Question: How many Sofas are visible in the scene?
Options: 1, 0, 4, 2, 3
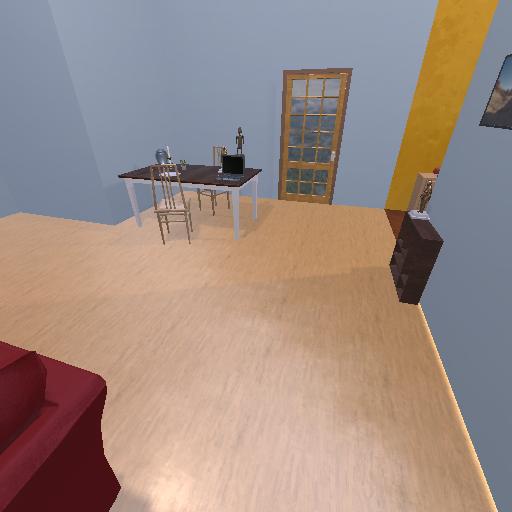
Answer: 1